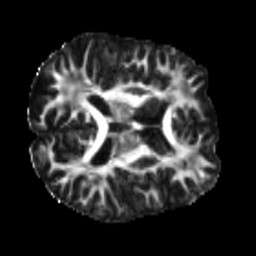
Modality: FA
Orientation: axial
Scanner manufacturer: siemens
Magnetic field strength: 3 T
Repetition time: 4 s
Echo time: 0.0594 s